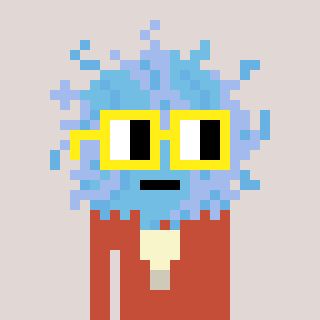
a pixel art character with square yellow glasses, a lint-shaped head and a rust-colored body on a warm background